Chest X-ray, AP view. Patient: 59 years old, sex M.
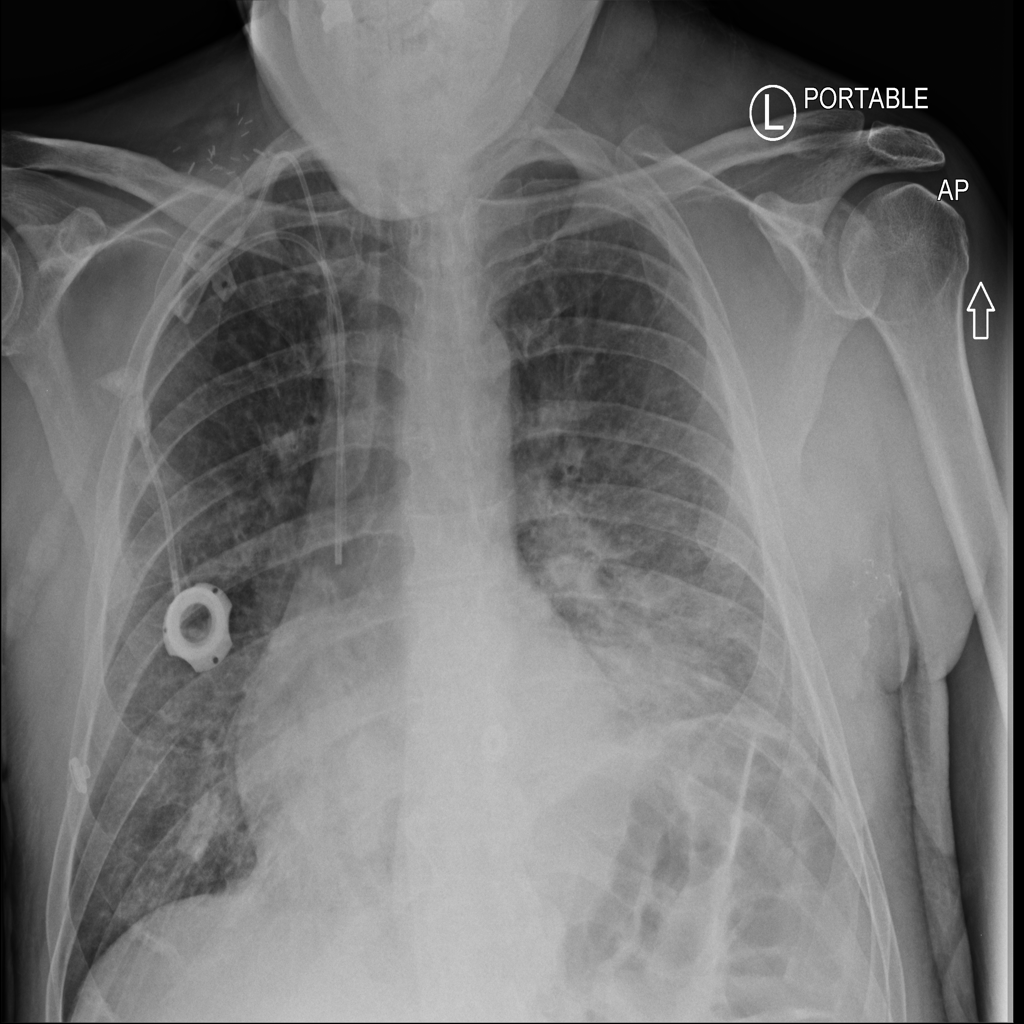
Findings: Infiltration, Pneumonia